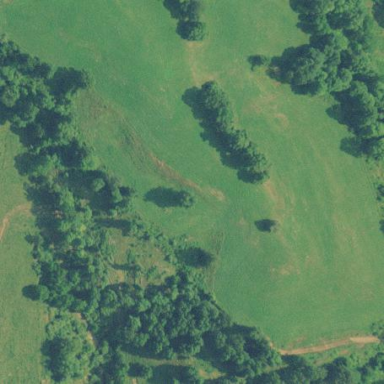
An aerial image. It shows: Serene woodland landscape.